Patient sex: F
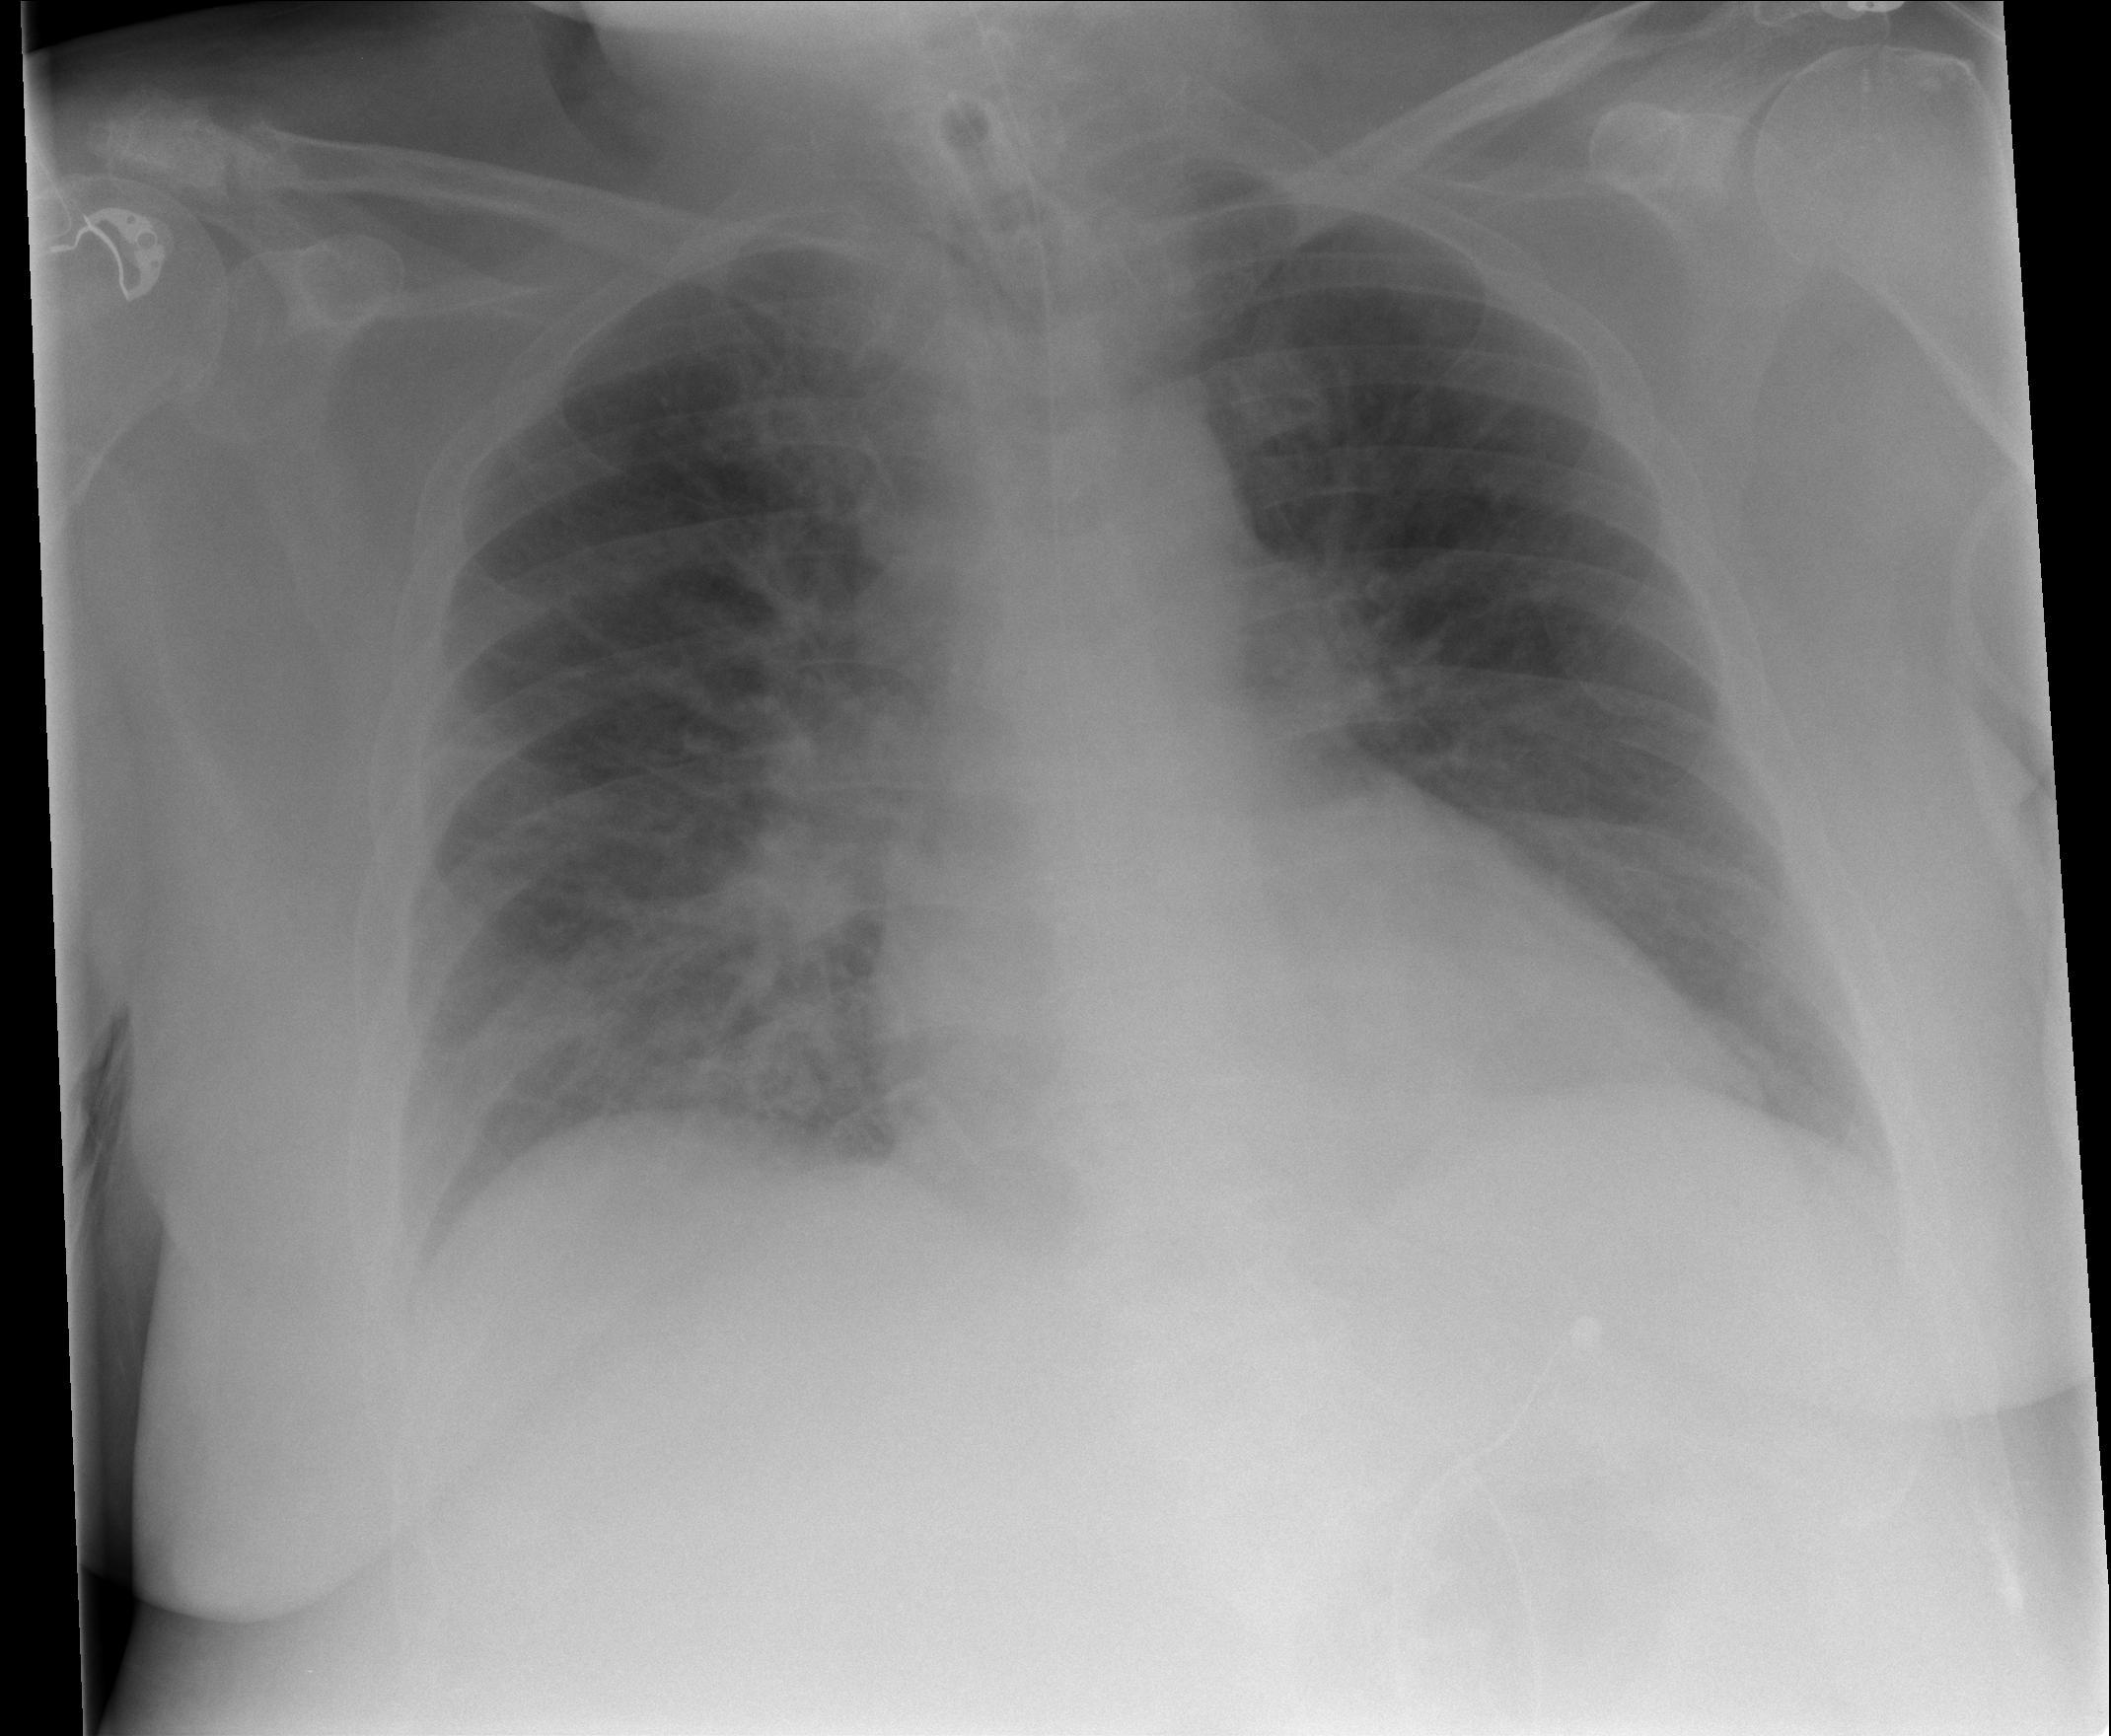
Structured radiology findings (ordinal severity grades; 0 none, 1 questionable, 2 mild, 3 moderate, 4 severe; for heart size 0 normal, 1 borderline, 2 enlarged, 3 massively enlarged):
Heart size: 0
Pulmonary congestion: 2
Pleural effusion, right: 2
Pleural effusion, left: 0
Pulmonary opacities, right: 1
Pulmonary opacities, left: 1
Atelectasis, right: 2
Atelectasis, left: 2